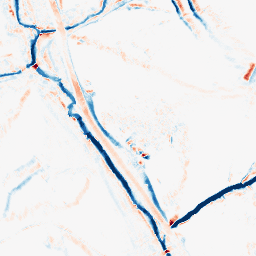
Category: morphological
Decomposition family: morphological_diamond
Decomposition parameters: operation: average
radius: 5
Upsampling method: quartic
Upsampling parameters: scale: 2
Upsampling scale: 2